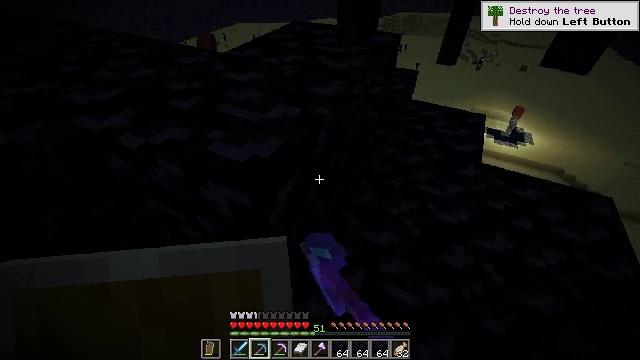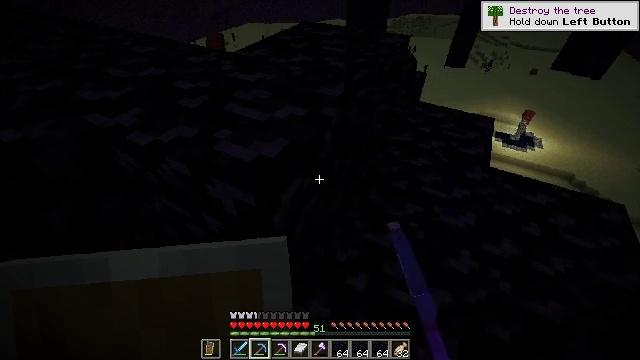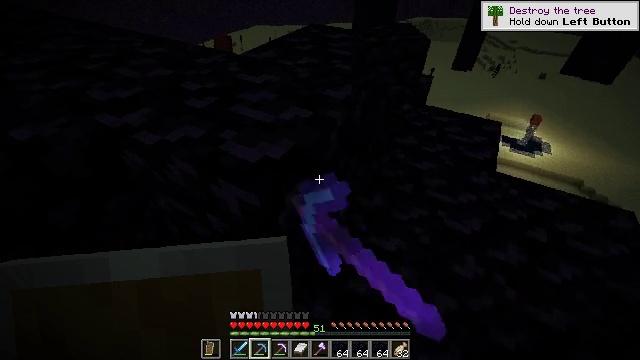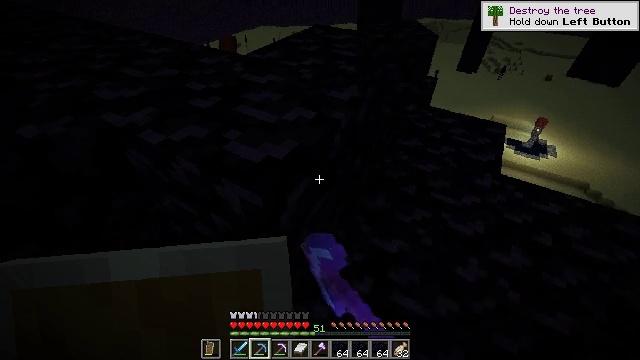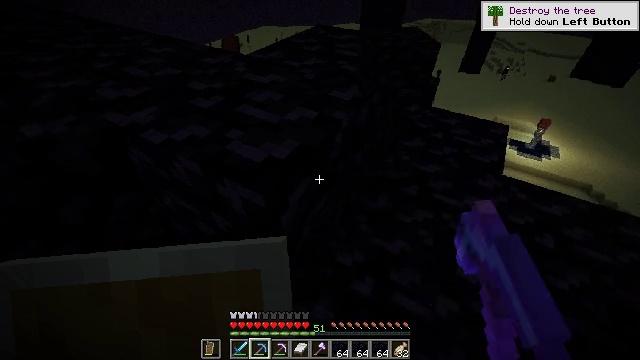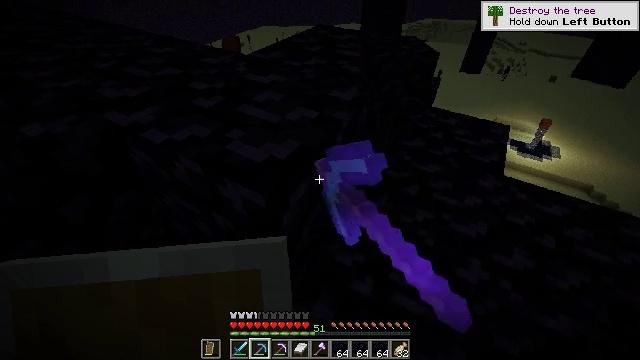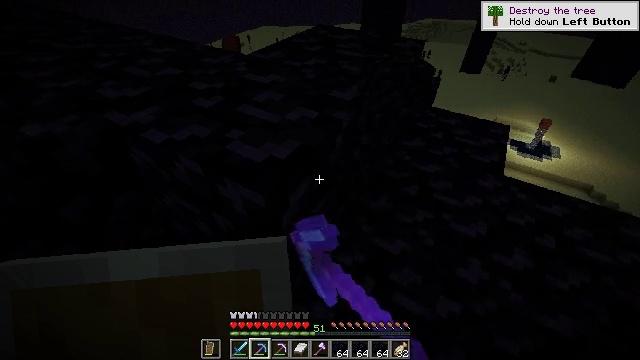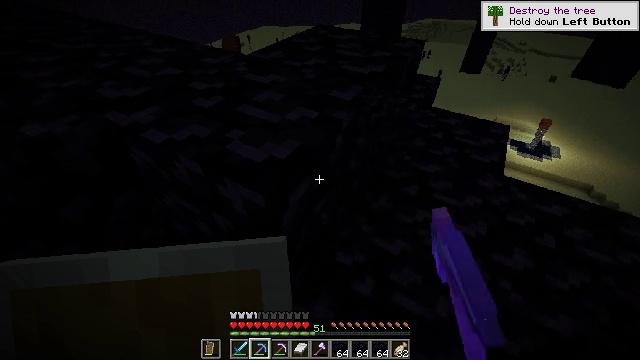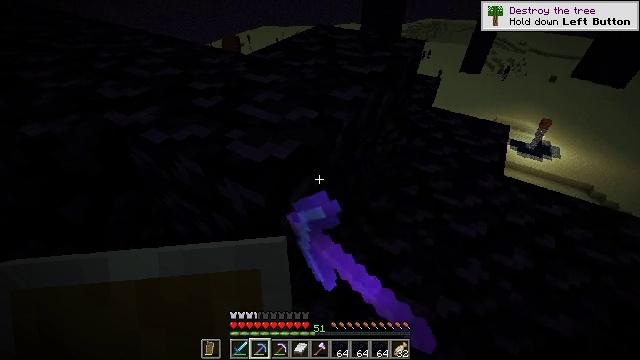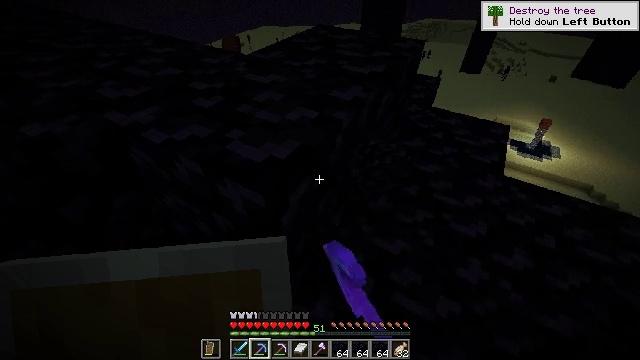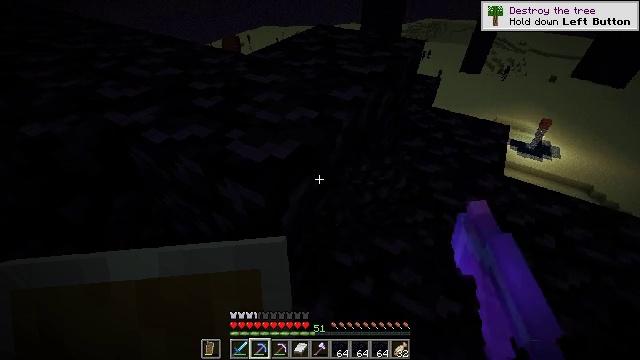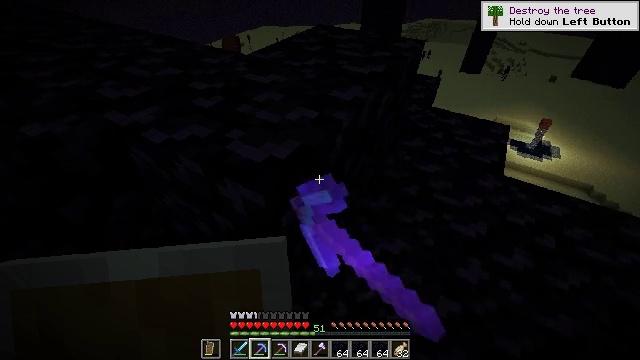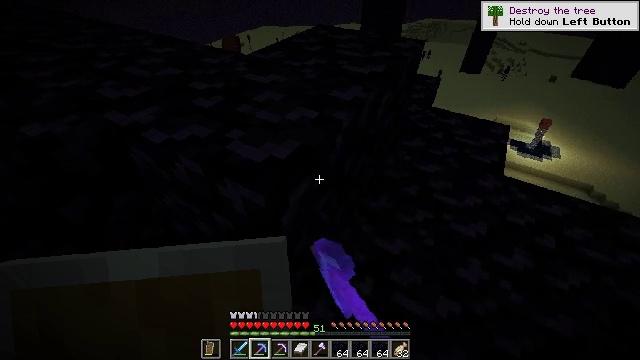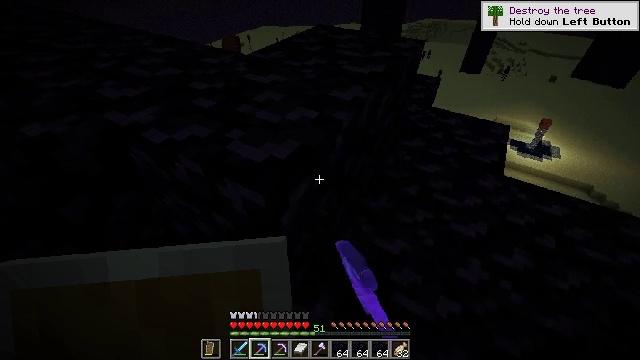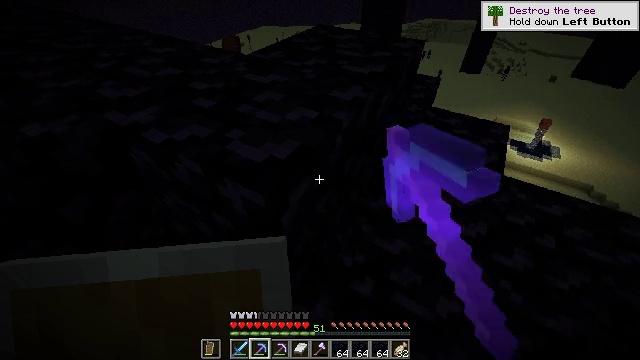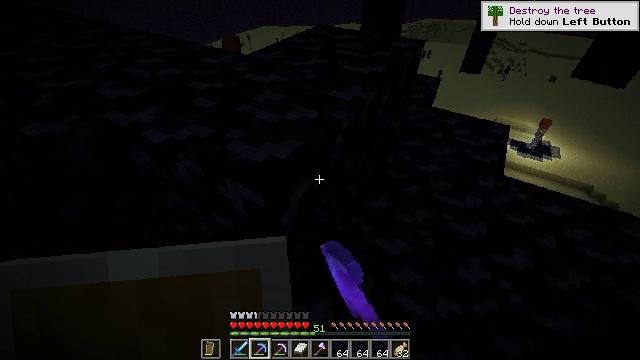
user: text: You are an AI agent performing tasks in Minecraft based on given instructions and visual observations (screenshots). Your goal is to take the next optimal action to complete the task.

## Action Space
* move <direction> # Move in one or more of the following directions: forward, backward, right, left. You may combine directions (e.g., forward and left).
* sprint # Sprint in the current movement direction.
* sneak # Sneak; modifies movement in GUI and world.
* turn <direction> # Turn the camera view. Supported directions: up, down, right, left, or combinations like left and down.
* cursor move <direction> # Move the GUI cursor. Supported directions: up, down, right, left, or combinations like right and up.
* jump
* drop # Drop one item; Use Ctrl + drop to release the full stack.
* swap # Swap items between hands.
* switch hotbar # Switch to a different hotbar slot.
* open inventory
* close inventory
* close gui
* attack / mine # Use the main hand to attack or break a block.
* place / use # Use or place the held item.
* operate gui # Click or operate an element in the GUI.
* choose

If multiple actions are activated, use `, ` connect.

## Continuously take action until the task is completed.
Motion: motion action
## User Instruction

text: Mine the obsidian block.
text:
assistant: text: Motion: turn left, attack / mine
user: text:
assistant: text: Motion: turn left, attack / mine
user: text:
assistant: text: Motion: attack / mine
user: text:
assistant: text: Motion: attack / mine
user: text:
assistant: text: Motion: attack / mine
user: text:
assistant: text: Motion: attack / mine
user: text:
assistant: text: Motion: attack / mine
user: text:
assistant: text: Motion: attack / mine
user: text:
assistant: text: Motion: attack / mine
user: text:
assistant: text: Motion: attack / mine
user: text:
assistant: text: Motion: attack / mine
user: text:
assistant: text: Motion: attack / mine
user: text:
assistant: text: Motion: attack / mine
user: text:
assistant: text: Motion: attack / mine
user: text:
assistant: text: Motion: attack / mine
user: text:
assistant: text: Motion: attack / mine
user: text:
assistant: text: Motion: attack / mine
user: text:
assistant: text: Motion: attack / mine
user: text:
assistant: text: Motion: attack / mine
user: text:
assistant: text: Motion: attack / mine
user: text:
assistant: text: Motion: attack / mine
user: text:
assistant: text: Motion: attack / mine
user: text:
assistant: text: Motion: attack / mine
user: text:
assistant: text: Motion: attack / mine
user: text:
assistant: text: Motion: attack / mine
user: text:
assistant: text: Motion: attack / mine
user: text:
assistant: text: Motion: attack / mine
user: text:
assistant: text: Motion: attack / mine
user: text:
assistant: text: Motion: attack / mine
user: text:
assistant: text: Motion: attack / mine